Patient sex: F
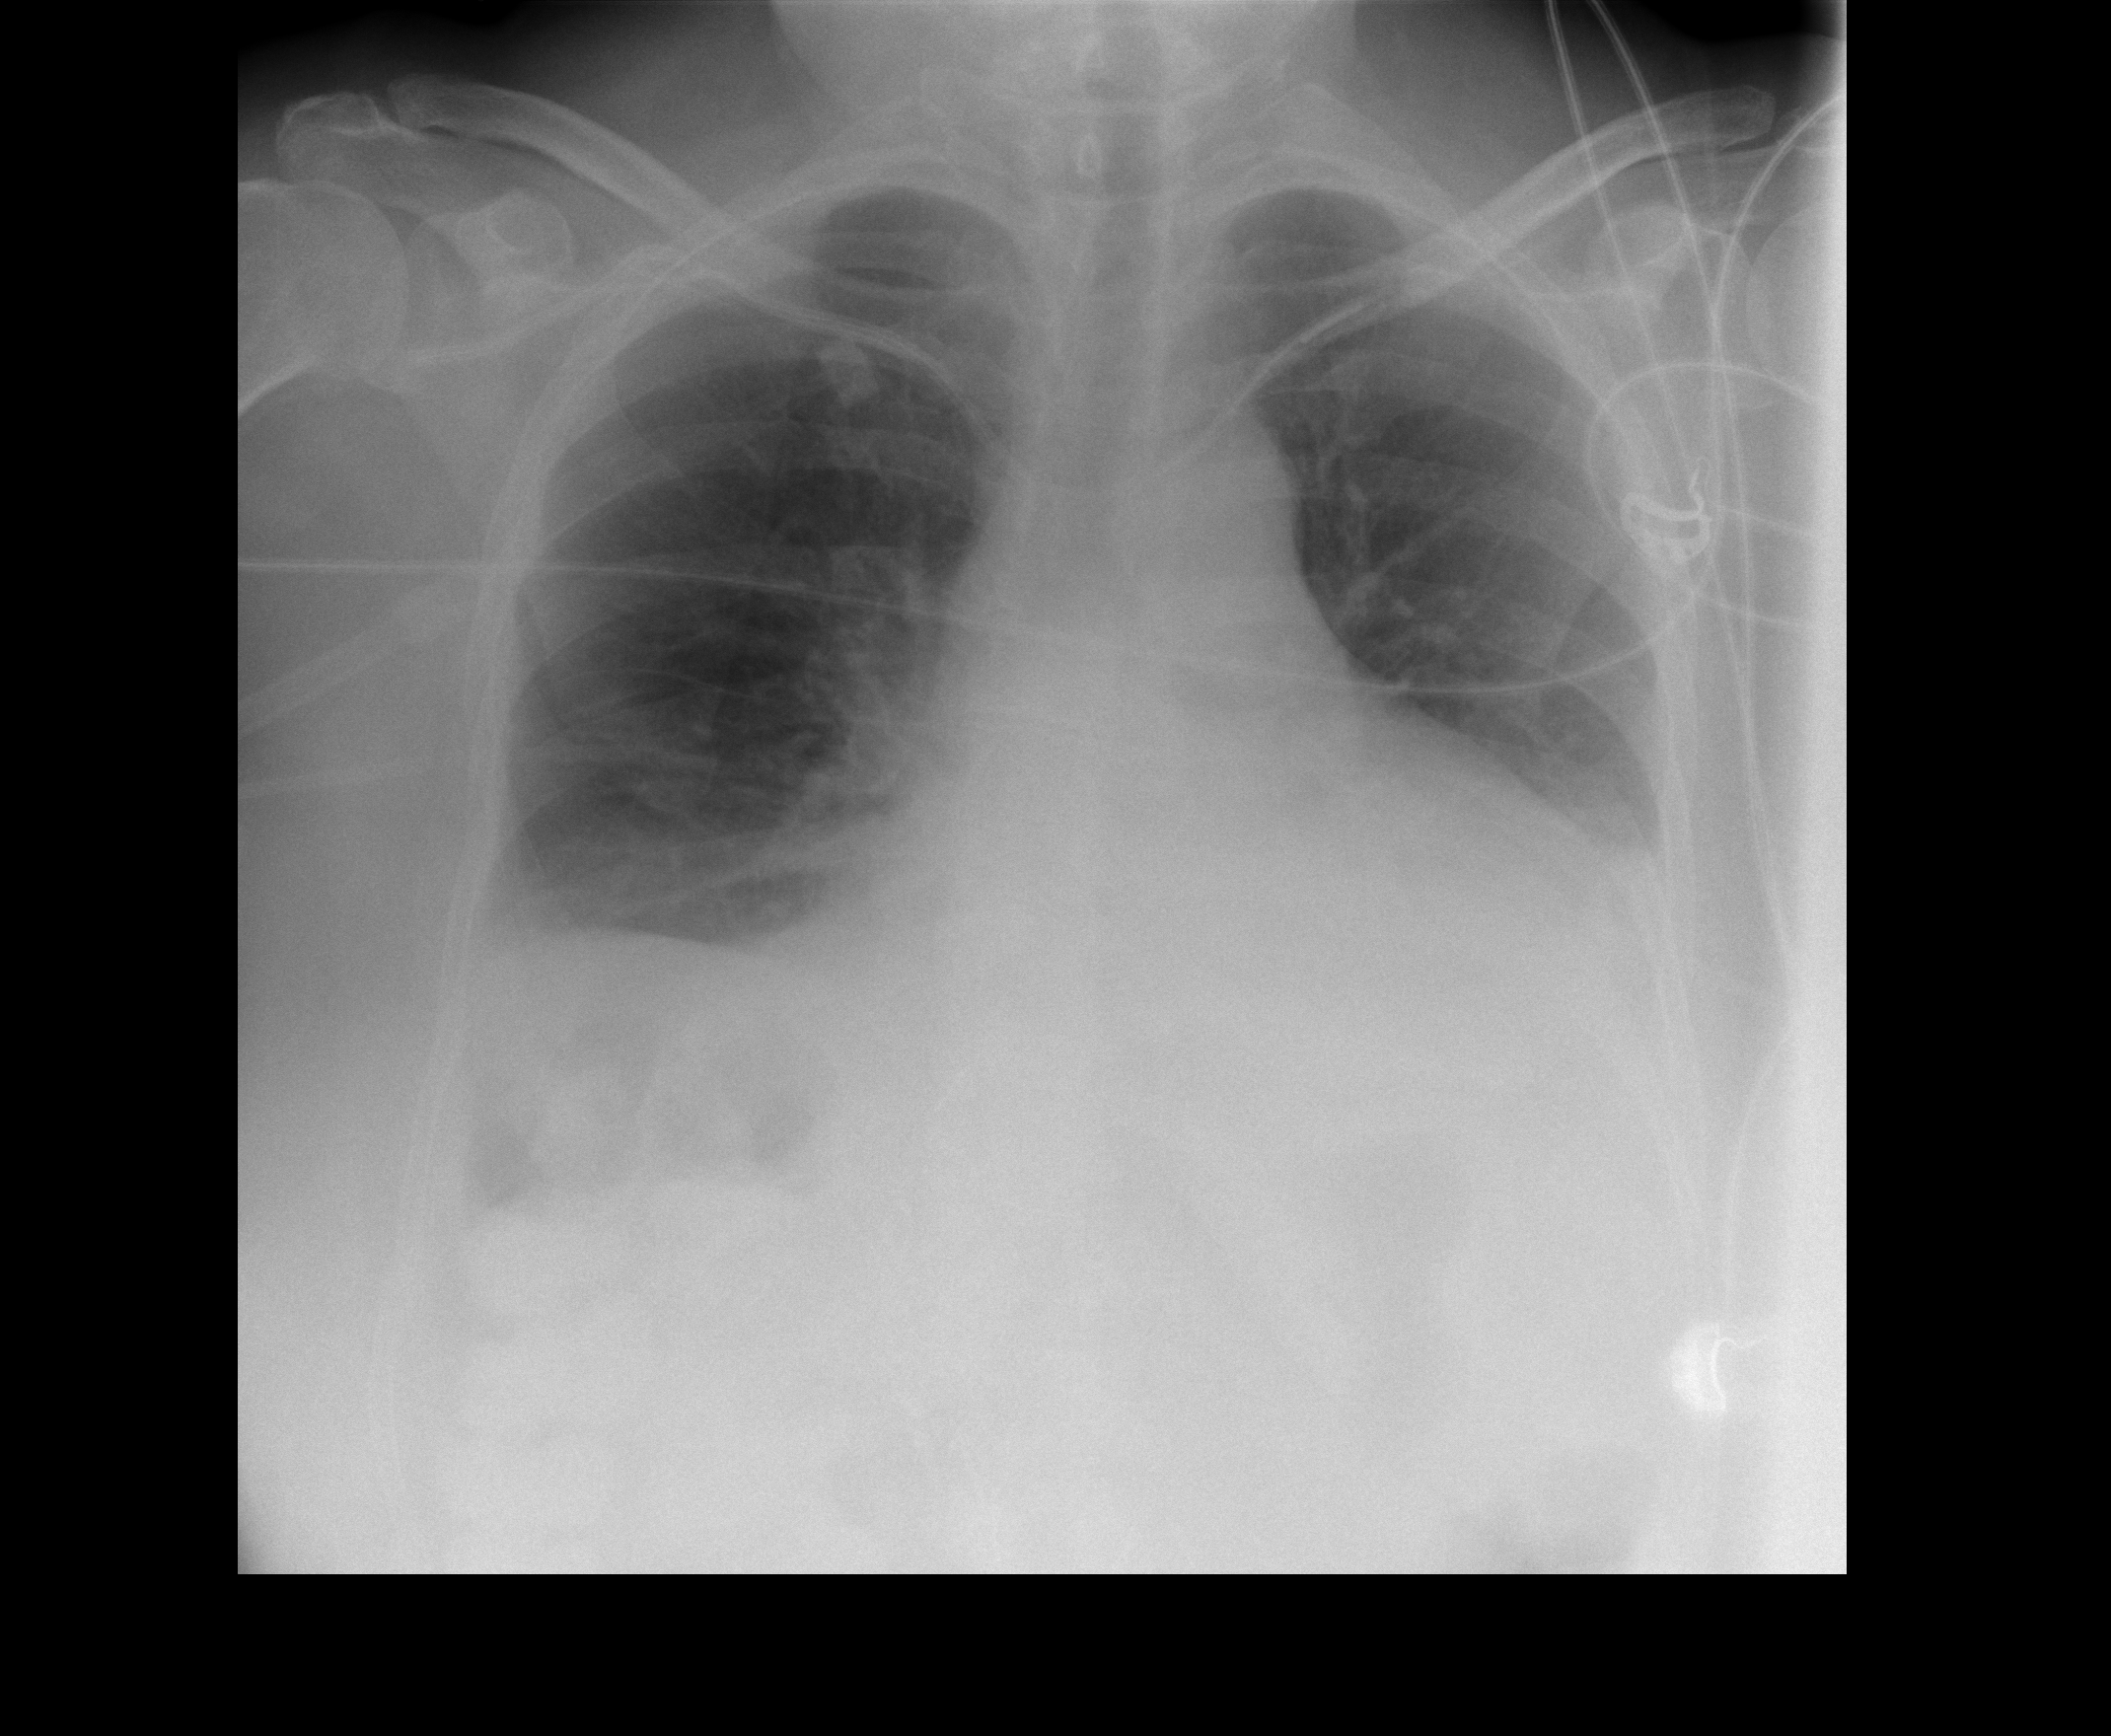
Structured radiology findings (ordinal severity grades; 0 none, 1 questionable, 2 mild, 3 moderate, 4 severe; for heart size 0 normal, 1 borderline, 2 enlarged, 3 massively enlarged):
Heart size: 2
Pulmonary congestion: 2
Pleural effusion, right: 1
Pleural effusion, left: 2
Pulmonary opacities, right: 0
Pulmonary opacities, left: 0
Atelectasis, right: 0
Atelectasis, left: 0